Interaction volume radius: 5 \u00c5
Interaction volume height: 10 \u00c5
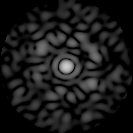
Disorder parameter: 0.7818